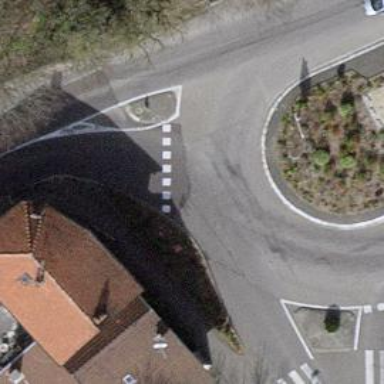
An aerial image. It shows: Asphalt road that is secondary route leading to roundabout.